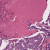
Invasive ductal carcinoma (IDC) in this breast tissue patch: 0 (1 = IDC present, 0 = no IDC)